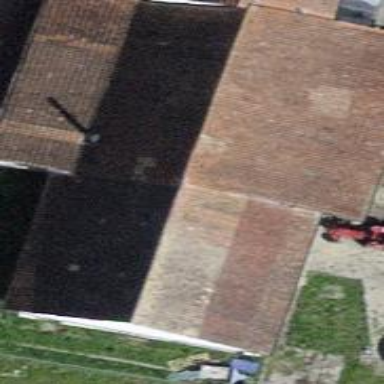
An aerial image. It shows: Building with tiled roof.